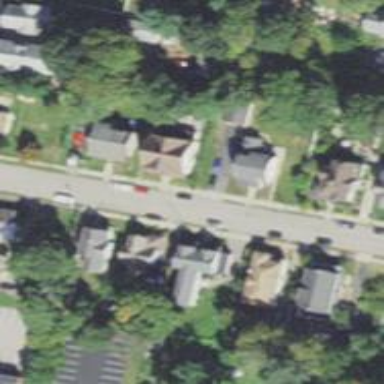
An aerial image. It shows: Residential driveway serving as service road.